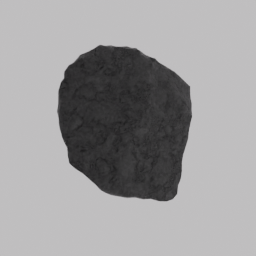
Label: nature